Field crop: tomato
Growth stage: 2
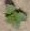
Species: solanum